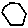
Label: hexagon